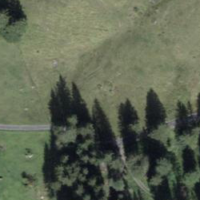
EUNIS habitat code: 43
Species observed at this site:
Sorbus aucuparia